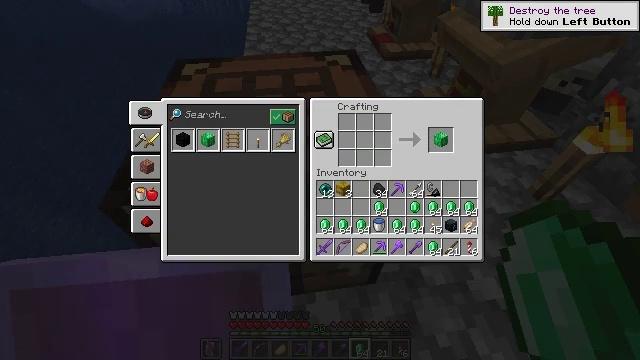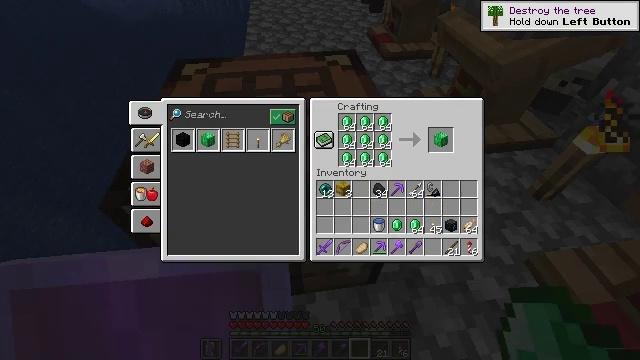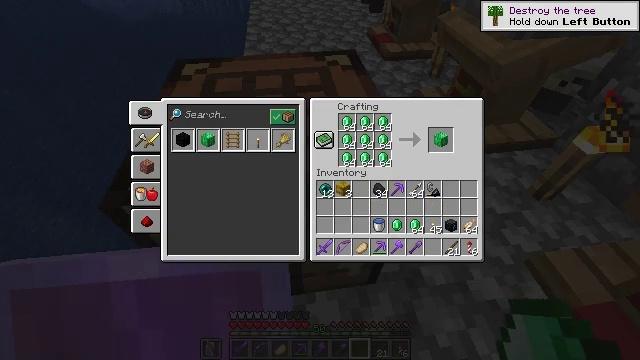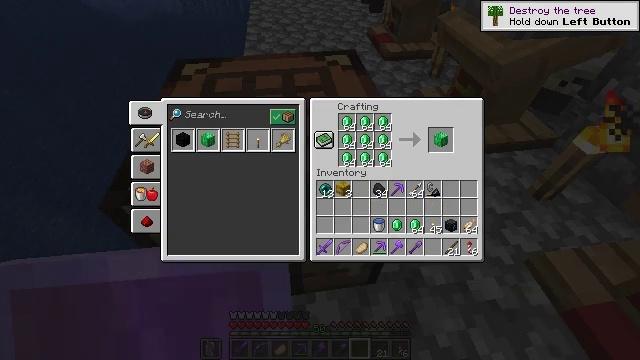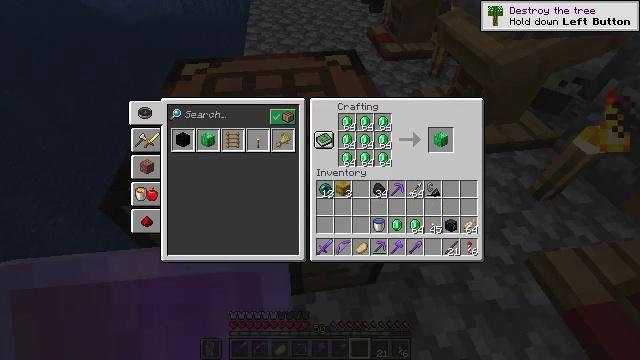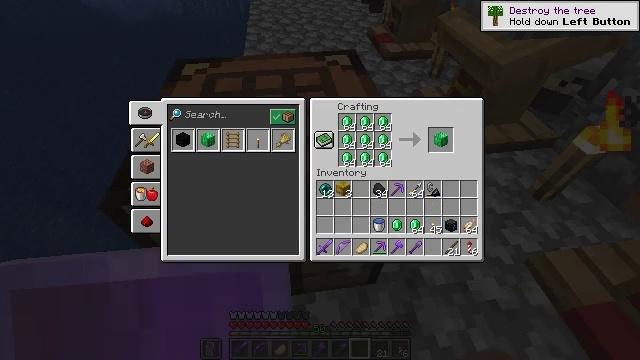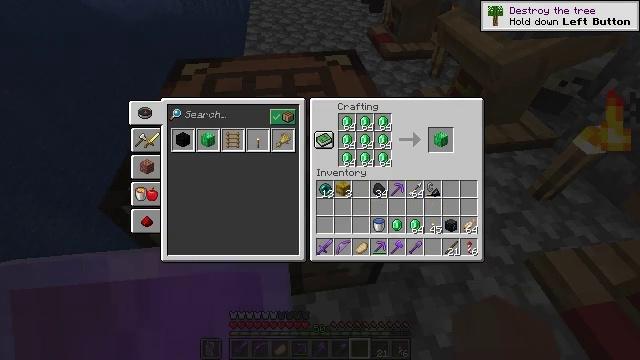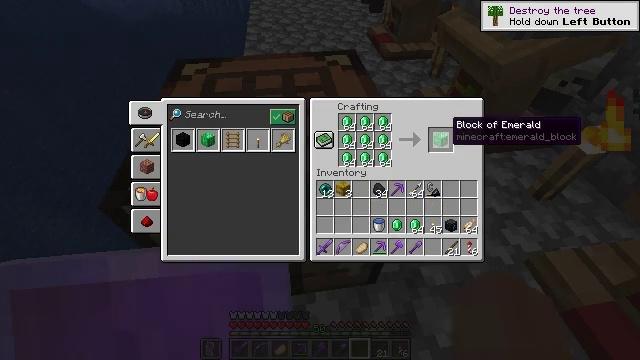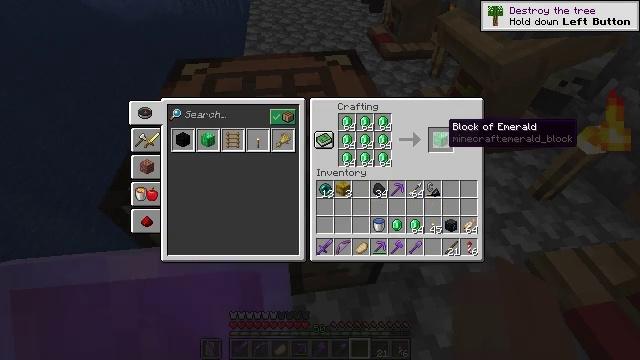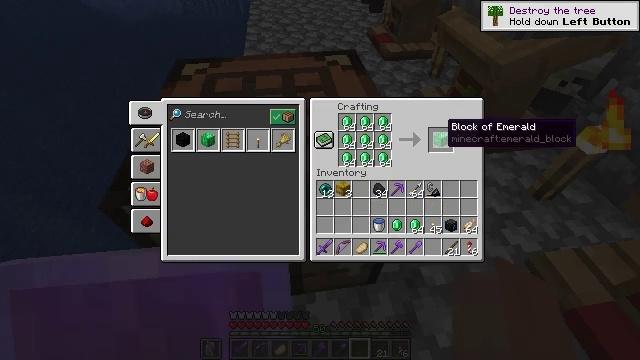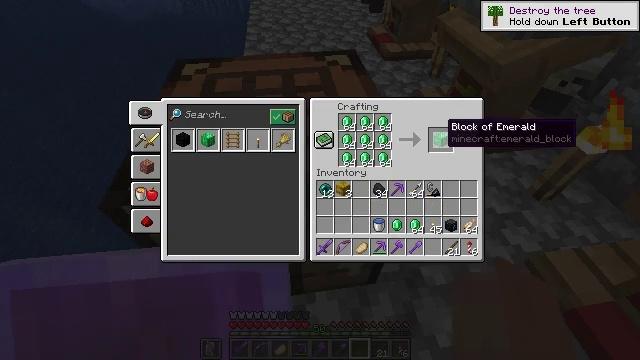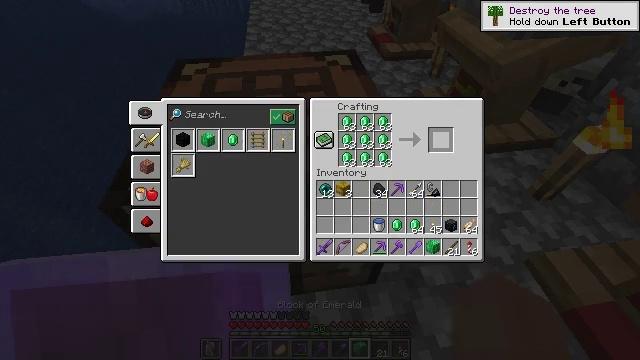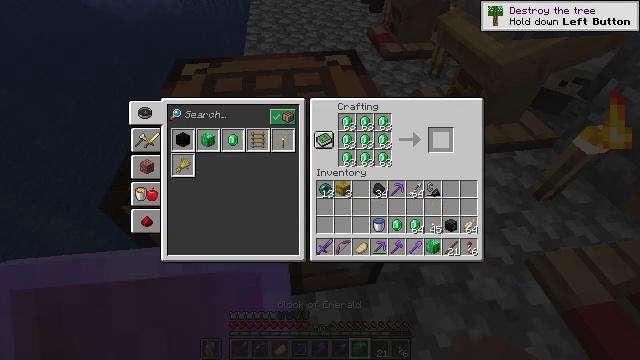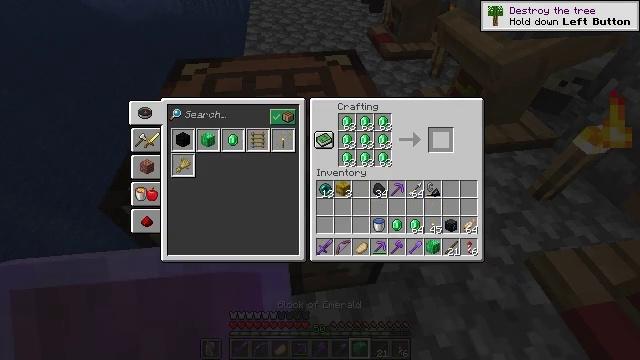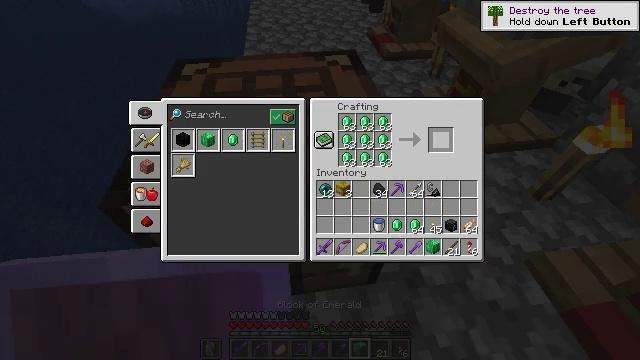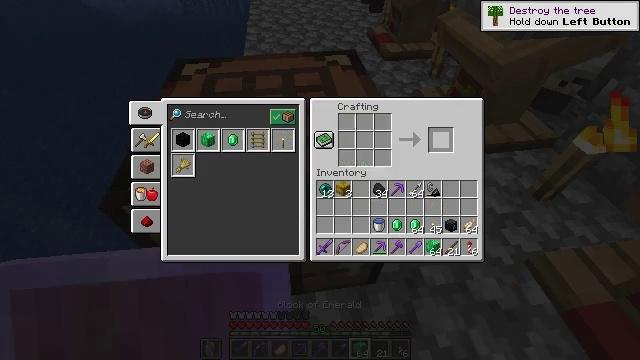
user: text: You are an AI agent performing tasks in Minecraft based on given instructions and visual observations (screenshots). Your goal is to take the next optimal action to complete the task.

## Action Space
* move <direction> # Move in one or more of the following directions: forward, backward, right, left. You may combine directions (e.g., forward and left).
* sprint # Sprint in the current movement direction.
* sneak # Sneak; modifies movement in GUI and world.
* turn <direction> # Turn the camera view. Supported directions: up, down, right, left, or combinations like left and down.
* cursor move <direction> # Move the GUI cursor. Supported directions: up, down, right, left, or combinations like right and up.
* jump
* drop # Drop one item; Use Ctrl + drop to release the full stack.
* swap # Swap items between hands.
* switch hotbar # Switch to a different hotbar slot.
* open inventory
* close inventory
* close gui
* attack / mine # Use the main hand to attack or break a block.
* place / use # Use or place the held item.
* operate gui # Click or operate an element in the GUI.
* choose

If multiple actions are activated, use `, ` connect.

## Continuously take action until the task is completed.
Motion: motion action
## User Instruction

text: Create an emerald block using nine emeralds.
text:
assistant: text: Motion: sneak, turn right
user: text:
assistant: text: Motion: sneak
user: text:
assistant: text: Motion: sneak
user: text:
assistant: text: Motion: sneak
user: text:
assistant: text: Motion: sneak
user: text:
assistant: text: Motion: sneak
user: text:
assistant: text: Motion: sneak, turn left
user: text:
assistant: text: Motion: sneak
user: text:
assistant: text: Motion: sneak
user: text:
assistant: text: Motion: sneak
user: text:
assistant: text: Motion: sneak, attack / mine
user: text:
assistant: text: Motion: sneak, attack / mine
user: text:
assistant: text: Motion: sneak, attack / mine
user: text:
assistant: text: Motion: sneak
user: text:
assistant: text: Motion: sneak
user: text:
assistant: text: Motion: sneak